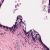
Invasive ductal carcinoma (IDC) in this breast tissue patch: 0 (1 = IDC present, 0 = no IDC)